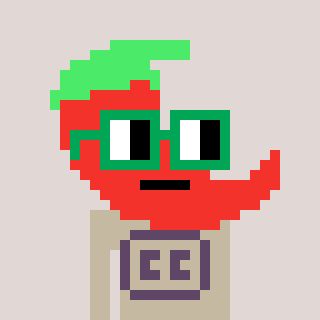
a pixel art character with square green glasses, a chilli-shaped head and a bege-colored body on a warm background